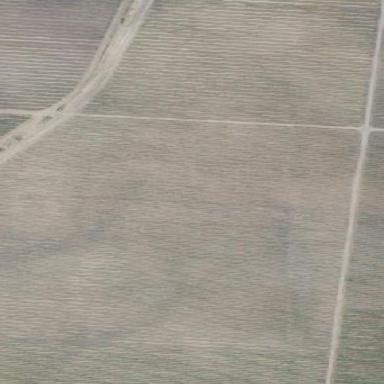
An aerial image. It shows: Vineyard with grape crops.